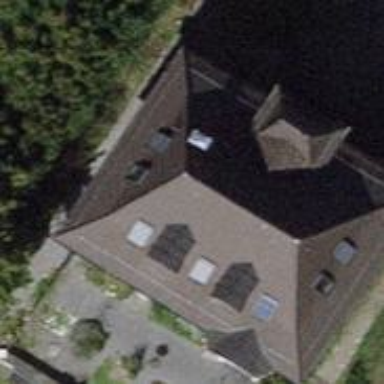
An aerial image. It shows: Detached building with hipped roof.